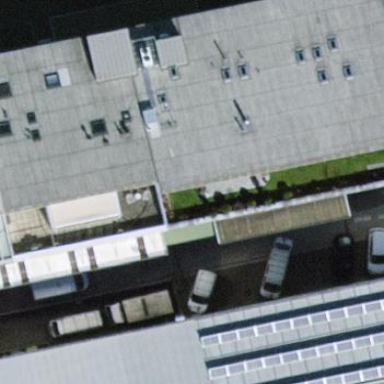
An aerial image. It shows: Commercial building.